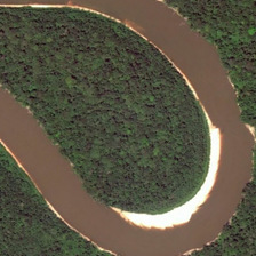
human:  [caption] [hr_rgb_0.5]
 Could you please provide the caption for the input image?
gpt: The brown river winds through the green forest with a bank of shoals.

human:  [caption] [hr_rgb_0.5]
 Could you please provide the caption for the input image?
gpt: This brown river curves through the green forest with a light beach on its shore.

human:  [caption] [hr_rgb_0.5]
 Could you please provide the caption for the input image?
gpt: This brown river curves through a green forest on a bright beach on its shore.

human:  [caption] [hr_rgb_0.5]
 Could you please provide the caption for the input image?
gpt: in the forest is a river with a sharp turning with white spray at the bend .

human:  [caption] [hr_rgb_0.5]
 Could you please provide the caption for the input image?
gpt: in the forest is a river with a sharp turning with white spray at the bend .